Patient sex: F
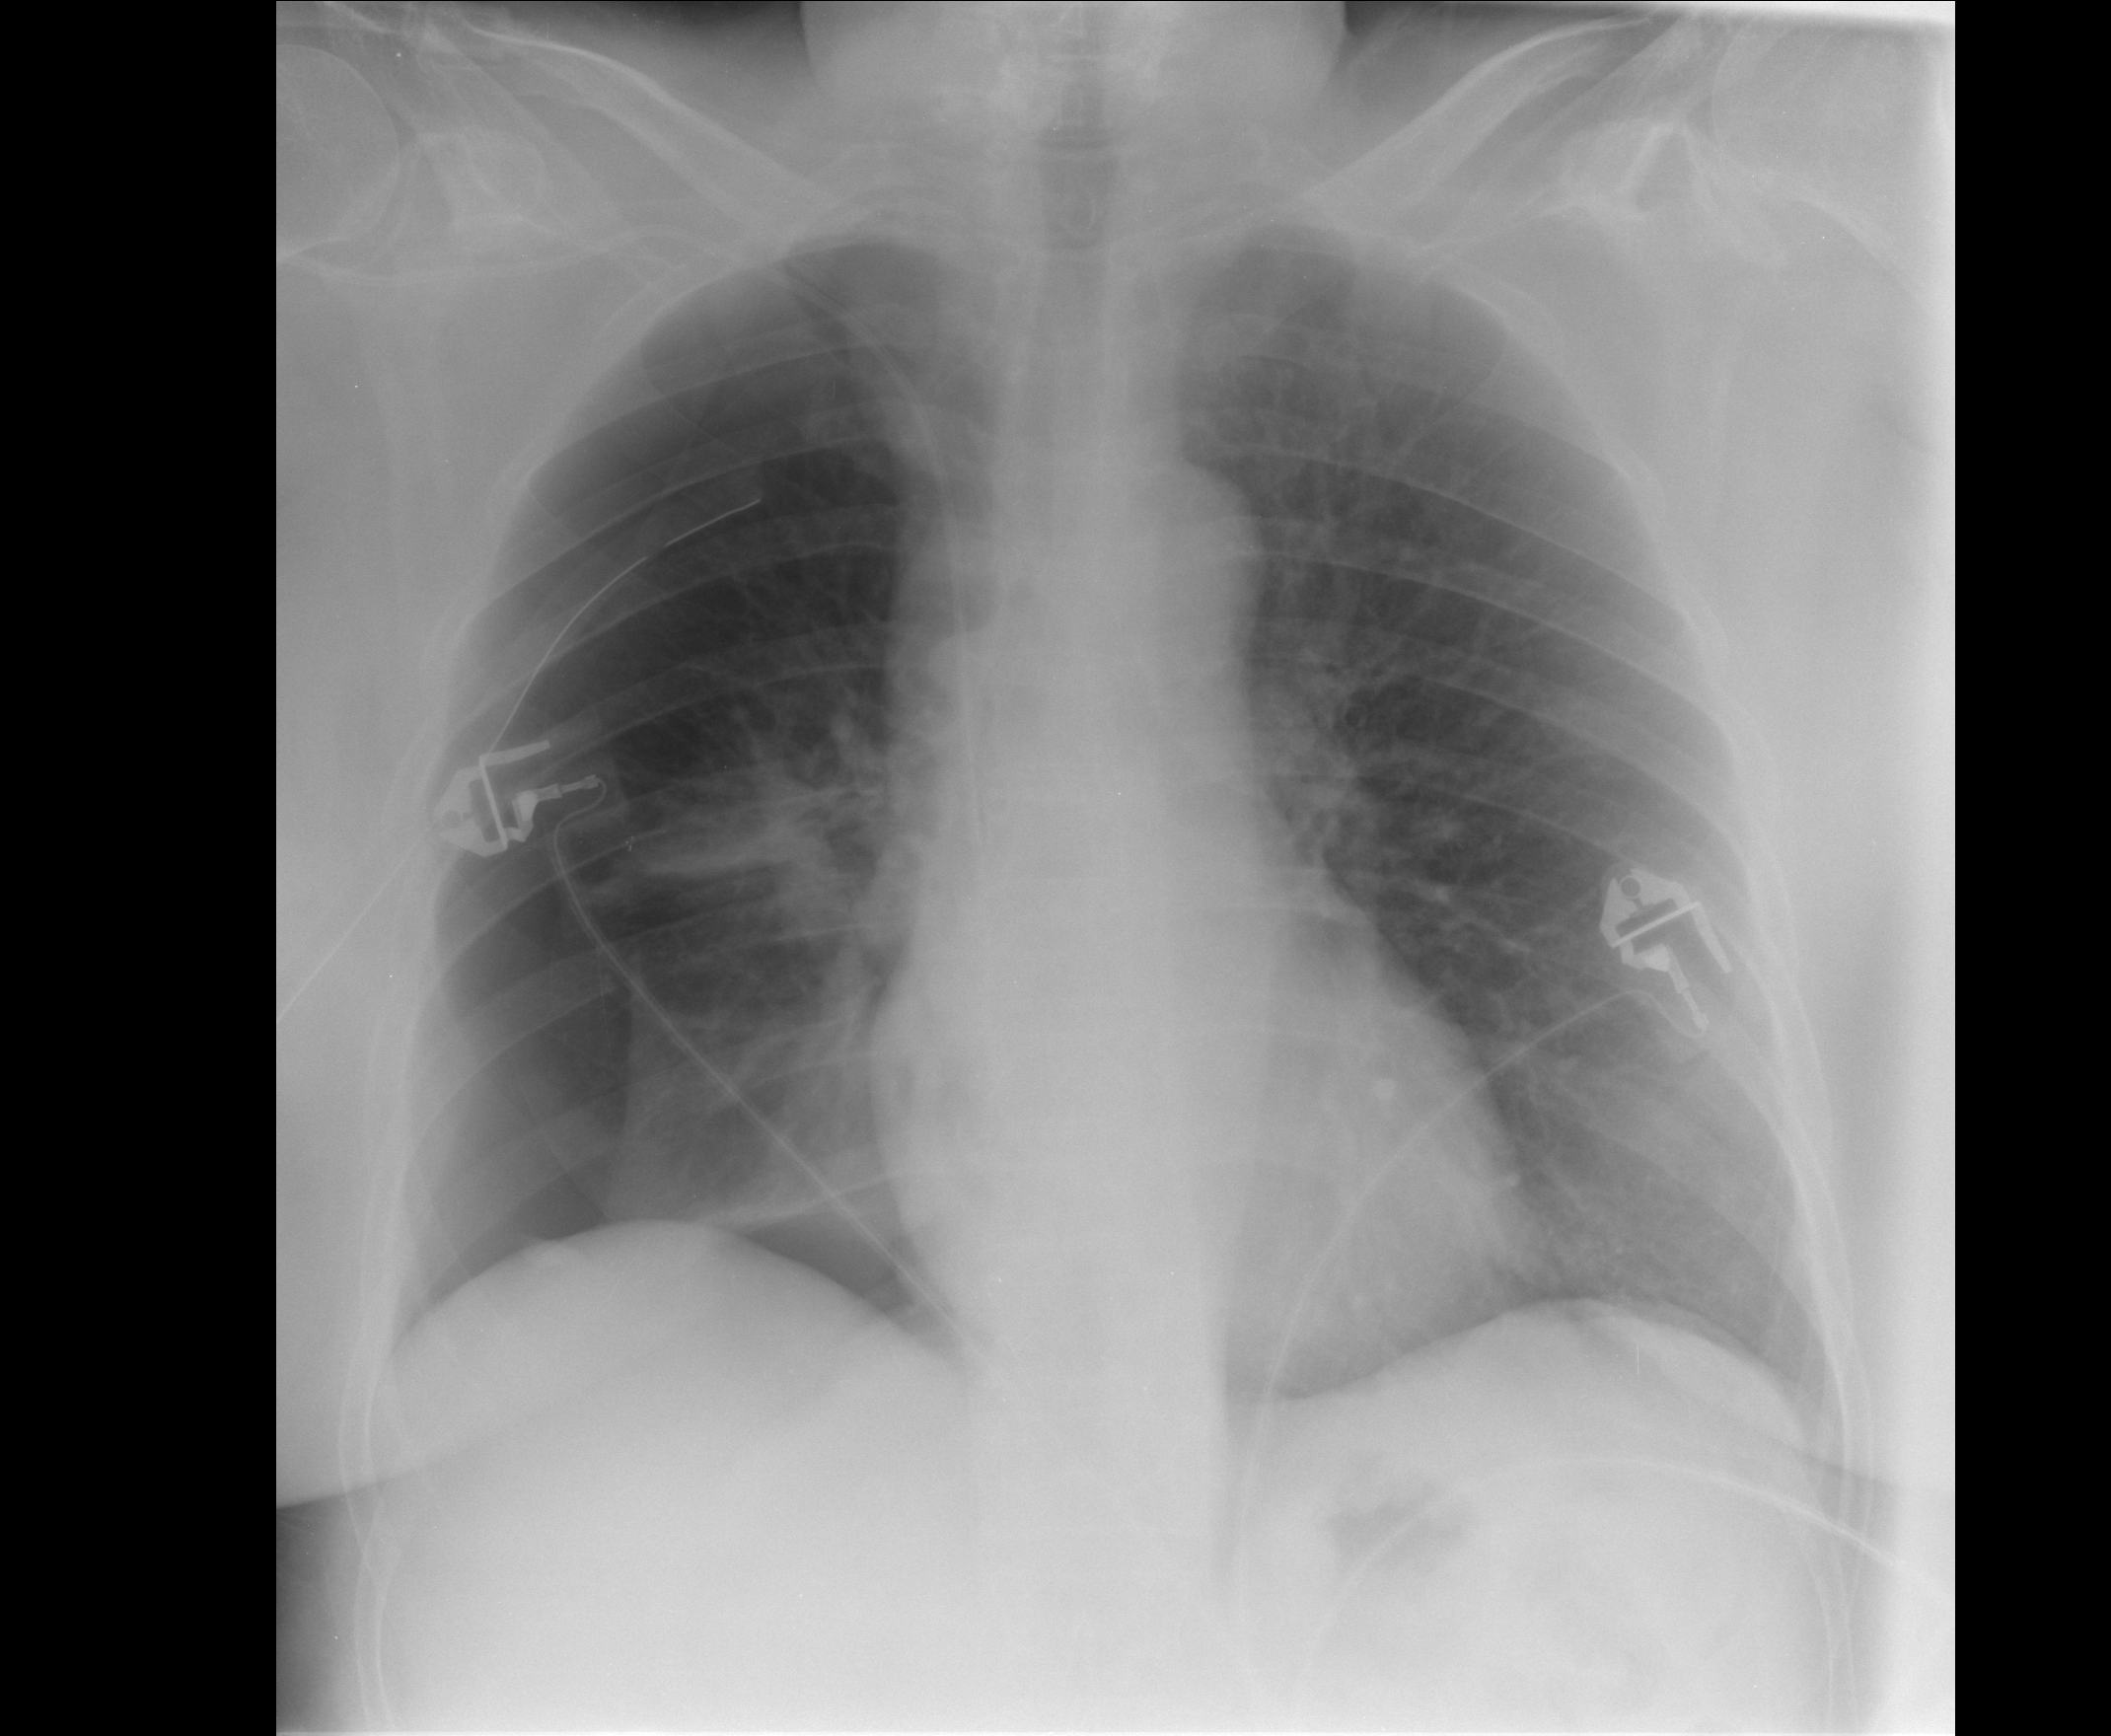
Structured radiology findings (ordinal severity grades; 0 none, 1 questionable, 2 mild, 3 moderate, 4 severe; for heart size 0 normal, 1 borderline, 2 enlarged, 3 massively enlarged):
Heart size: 0
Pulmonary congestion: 0
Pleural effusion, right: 0
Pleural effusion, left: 1
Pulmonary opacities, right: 0
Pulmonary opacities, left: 0
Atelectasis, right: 0
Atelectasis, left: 0